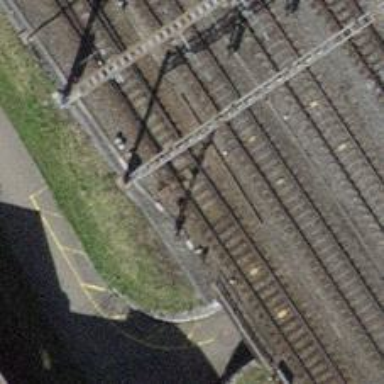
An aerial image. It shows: Railway switch.